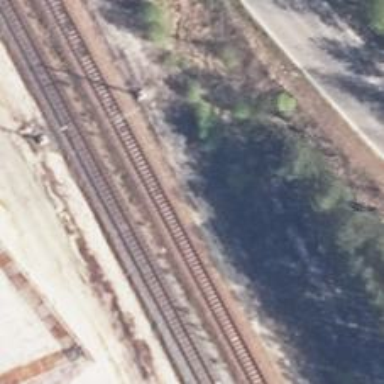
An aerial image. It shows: Railway switch.